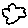
Label: cloud